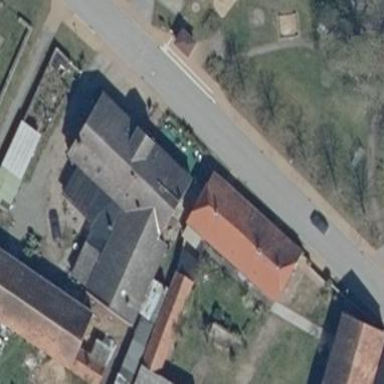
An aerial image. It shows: Simple and straightforward house.